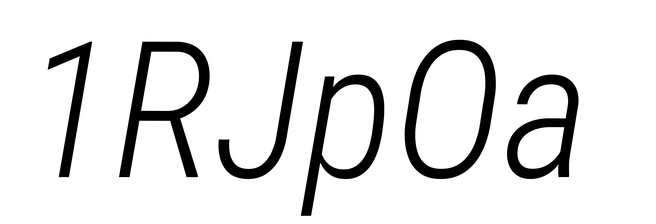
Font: Roboto-Italic_Condensed_Light_Italic